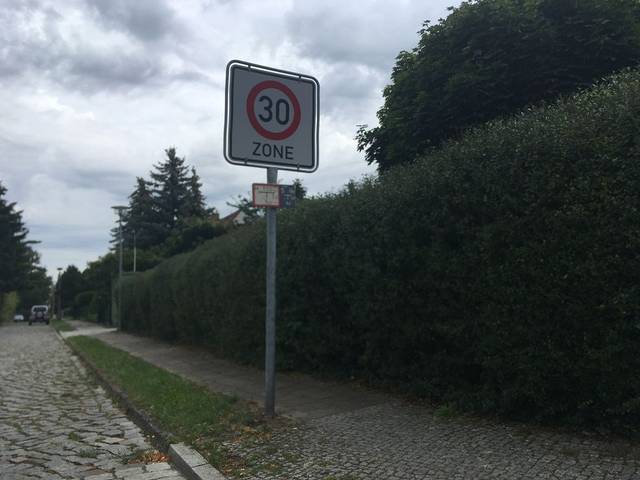
Region: Germany
Coordinates: 52.575, 13.517